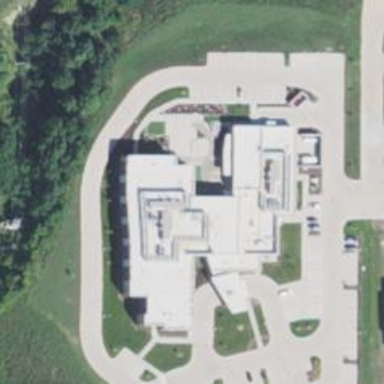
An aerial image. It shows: Healthcare facility identified as hospital.